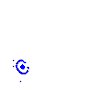
Particle: electron